Question: I have a number of elements in a <URL> that scroll off the screen.
I would like there to be blank space at the end of the View. That is, the user should be able to scroll past the last element such that the last element is in the middle of the viewport.
I could use an <URL>, but I think that would only enable the View to have a bouncy effect like one often sees on the iPhone.
Is there something I might have overlooked?
The scrolled-to-the-botton screen should look something like this:

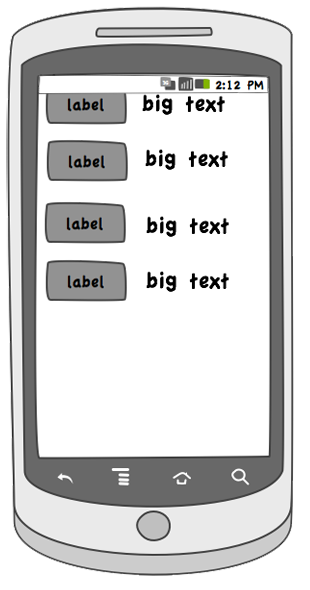
Answer: 1. Inflate any layout of your choice (this could be an XML of and ImageView with no drawable and with set height and width of your choice)
2. Measure the screen height and create new LayoutParams and set the height of it to 1/2 of the screen height
3. Set the new layout params on your inflated view
4. Use the ListView's addFooterView() method to add that view to the bottom of your list (there is also an addHeaderView())
Code to measure screen height
'''
WindowManager wm = (WindowManager) context.getSystemService(Context.WINDOW_SERVICE);
Display display = wm.getDefaultDisplay();
int screenHeight = display.getHeight();
'''
Code to set half screen height:
'''
View layout = inflater.inflate(R.layout.mylistviewfooter, container, false);
ViewGroup.LayoutParams lp = layout.getLayoutParams();
lp.height = screenHeight/2;
layout.setLayoutParams(lp);
myListView.addFooterView(layout);
'''
An Aside:
When you add a footer or header view to any listview, it has to be done before adding the adapter. Also, if you need to get your adapter class after doing this you will need to know calling the listview's adapter by 'getAdapter()' will return an instance of <URL> method
Something like this :
'''
MyAdapterClassInstance myAdapter = (MyAdapterClassInstance) ((HeaderViewListAdapter) myListView.getAdapter()).getWrappedAdapter();
'''